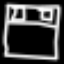
Label: bed